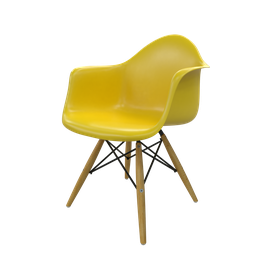
Label: furniture